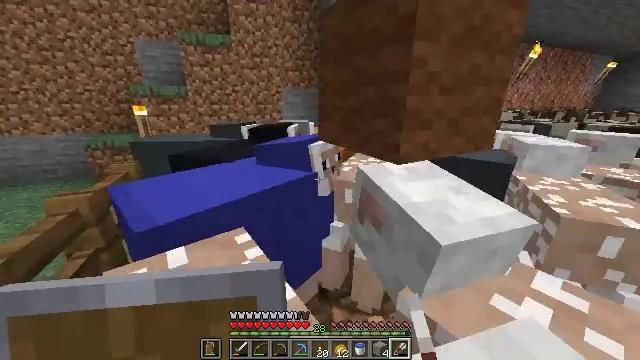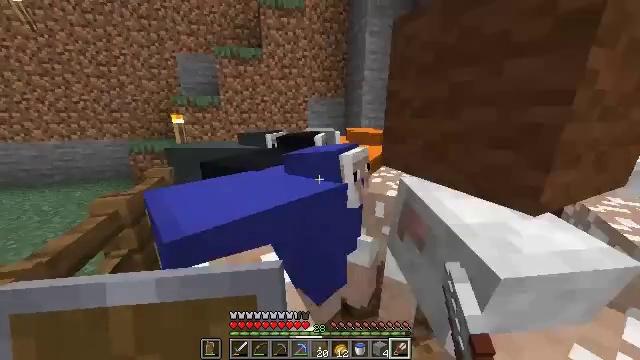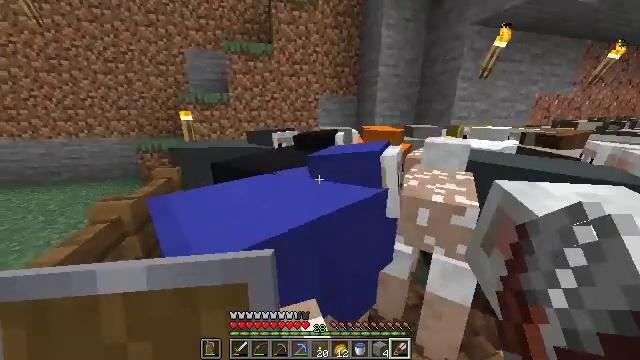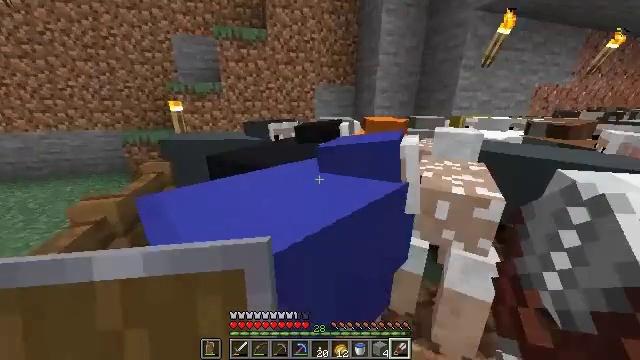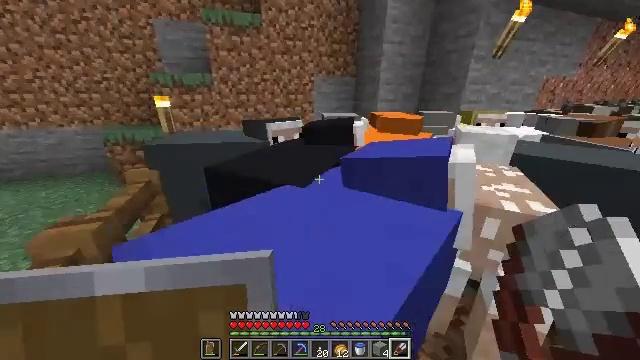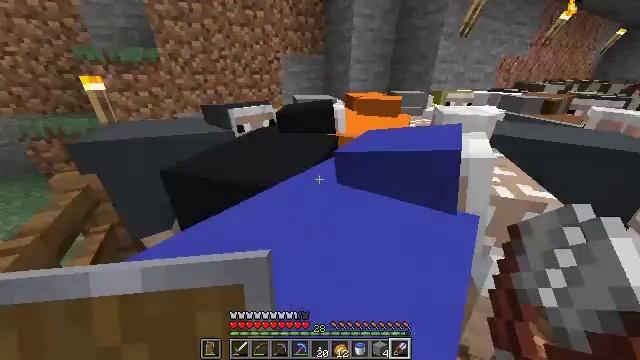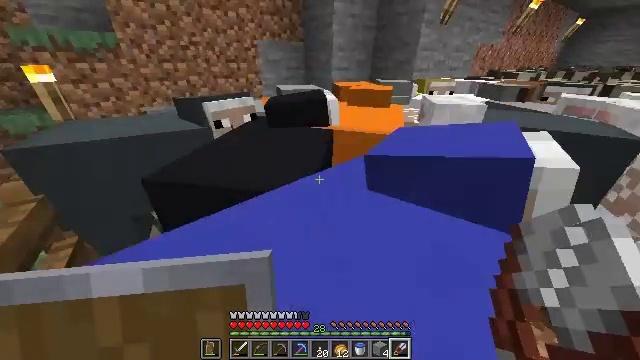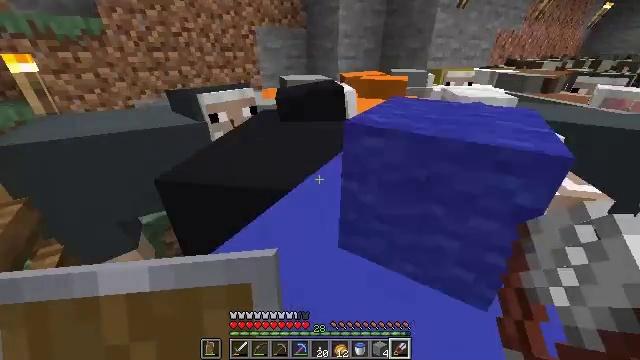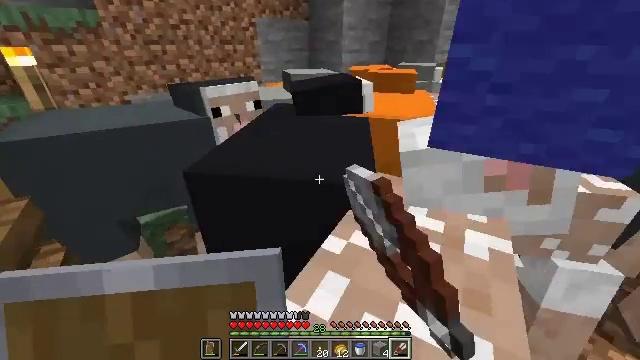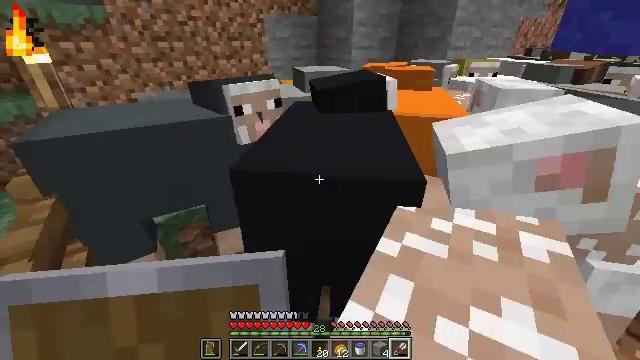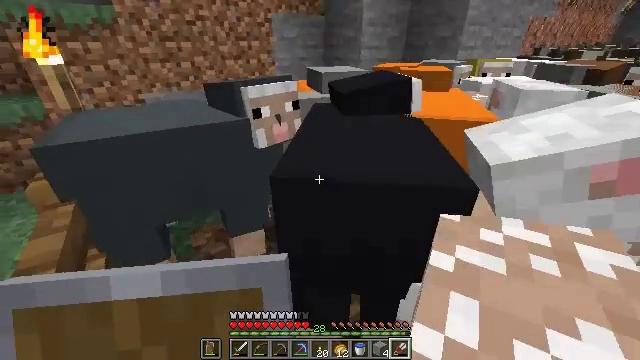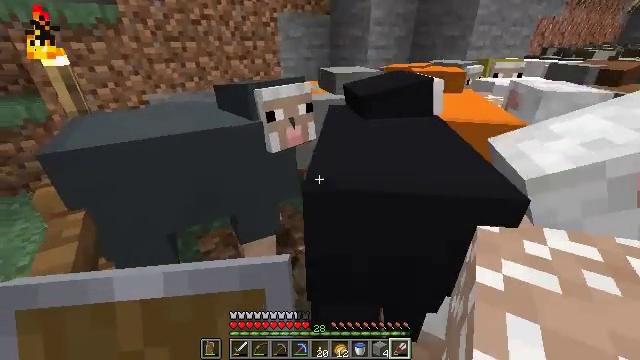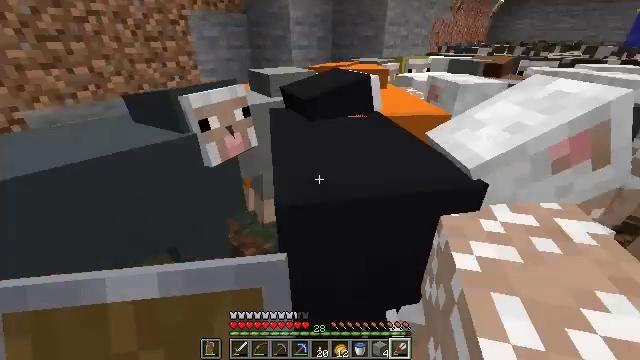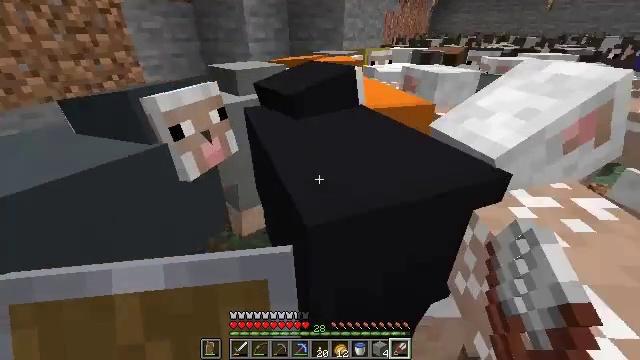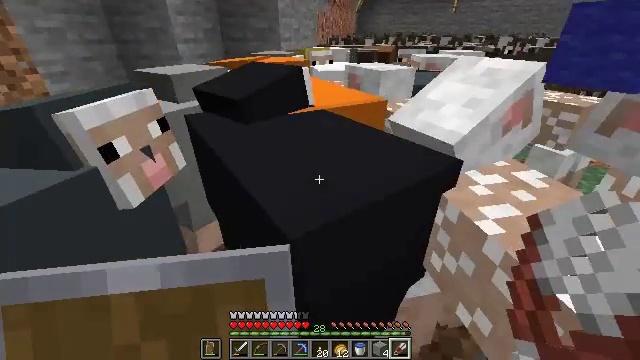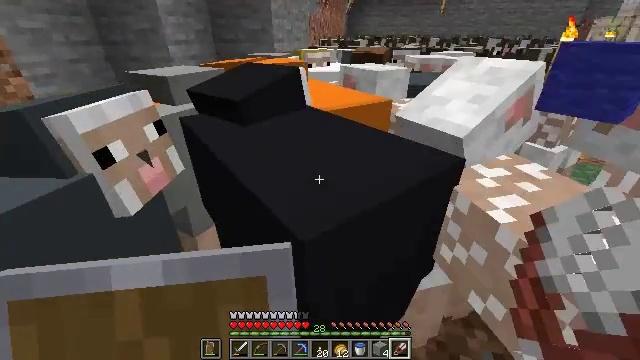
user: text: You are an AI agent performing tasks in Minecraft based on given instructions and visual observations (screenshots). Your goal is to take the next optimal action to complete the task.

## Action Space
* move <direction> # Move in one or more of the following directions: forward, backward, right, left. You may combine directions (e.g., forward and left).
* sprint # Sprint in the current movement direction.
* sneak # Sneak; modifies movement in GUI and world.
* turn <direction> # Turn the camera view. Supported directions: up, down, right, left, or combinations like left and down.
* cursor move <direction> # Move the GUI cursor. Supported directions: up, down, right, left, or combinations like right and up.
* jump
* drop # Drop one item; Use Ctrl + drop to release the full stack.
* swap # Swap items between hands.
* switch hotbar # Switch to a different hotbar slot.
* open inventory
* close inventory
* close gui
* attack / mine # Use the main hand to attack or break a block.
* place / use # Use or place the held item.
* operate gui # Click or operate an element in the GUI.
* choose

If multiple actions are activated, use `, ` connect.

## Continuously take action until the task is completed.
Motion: motion action
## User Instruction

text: Destroy the wheat to collect it.
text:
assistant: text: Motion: move forward and move left, turn left and up
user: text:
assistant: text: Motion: move forward and move left, turn left, use / place
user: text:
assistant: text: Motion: move forward and move left, turn right and down, use / place
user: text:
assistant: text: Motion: move forward, turn right and down, use / place
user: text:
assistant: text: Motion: turn right and down, use / place
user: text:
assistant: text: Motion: turn right and down, use / place
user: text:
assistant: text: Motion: use / place
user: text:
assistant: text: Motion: use / place
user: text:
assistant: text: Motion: move forward and move left, use / place
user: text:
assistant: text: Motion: move forward and move left
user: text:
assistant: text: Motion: move forward and move left, use / place
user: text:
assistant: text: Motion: move forward and move left, turn right, use / place
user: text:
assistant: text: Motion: move left, turn right and down, use / place
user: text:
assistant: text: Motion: turn right, use / place
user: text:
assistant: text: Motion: turn right, use / place
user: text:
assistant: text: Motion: use / place
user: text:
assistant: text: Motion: use / place
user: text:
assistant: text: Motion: turn left and up, use / place
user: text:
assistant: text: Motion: turn left, use / place
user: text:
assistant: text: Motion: use / place
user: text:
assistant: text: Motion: turn left and up
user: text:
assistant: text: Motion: turn left, use / place
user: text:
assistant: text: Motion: use / place
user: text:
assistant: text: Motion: use / place
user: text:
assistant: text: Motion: use / place
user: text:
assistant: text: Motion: use / place
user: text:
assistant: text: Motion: use / place
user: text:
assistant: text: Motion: use / place
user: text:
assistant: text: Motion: move forward, use / place
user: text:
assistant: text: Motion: move forward, use / place